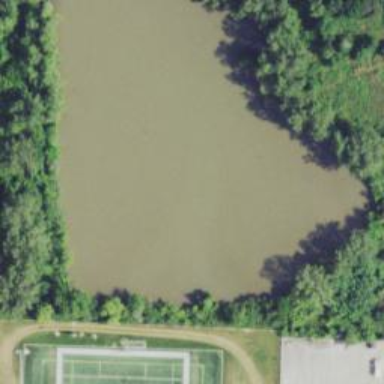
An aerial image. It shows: Pond with natural water.